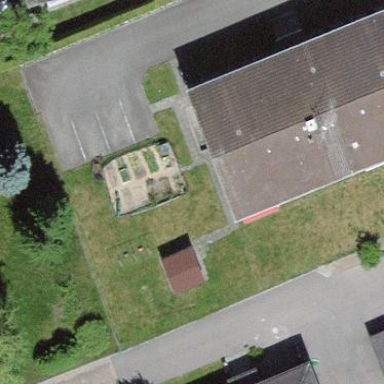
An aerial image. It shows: Residential building.